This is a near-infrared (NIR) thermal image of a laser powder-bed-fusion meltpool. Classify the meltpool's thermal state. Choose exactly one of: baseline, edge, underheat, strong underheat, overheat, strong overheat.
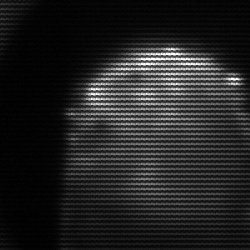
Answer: edge